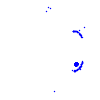
Particle: electron